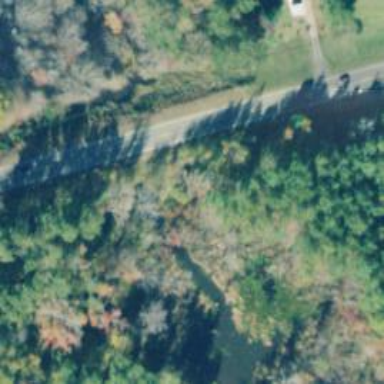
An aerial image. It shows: Culvert tunnel.